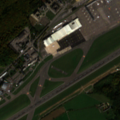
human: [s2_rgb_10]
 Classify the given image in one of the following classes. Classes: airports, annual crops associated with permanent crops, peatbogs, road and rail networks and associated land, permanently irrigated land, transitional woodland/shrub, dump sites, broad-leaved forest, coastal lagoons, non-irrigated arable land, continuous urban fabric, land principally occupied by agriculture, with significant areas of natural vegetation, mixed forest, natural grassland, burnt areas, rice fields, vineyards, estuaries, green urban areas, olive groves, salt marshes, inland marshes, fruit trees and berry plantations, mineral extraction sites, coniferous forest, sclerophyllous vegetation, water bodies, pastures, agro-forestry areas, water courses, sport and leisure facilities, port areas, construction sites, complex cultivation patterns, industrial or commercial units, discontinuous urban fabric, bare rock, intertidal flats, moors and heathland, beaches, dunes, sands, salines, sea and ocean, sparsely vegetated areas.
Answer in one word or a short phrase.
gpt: industrial or commercial units, airports, land principally occupied by agriculture, with significant areas of natural vegetation, broad-leaved forest